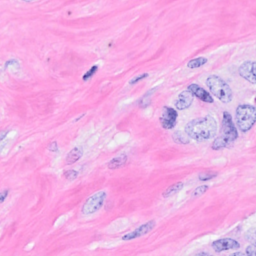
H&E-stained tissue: Breast